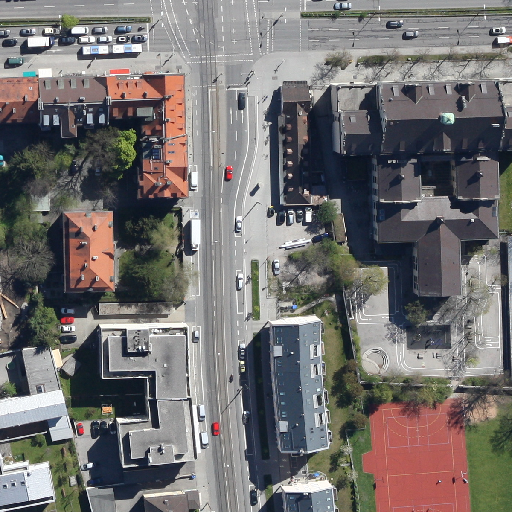
Referring expression: heavy-duty vehicle driving on the road